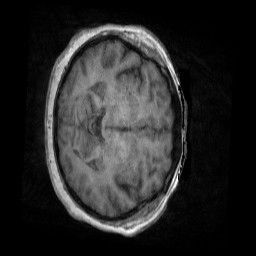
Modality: T1w
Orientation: axial
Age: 50
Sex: female
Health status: ill
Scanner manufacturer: siemens
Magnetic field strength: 3 T
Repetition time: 1.9 s
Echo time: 0.00247 s